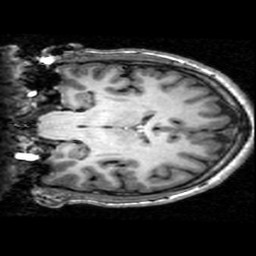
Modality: T1w
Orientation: coronal
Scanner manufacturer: ge
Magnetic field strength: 3 T
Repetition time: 0.008948 s
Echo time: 0.001784 s